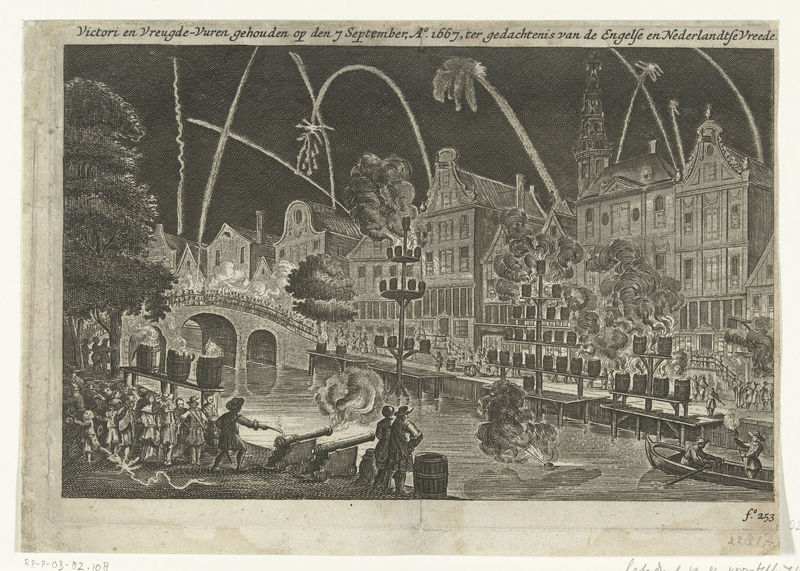
Titel: Vreugdevuren bij de viering van de Vrede van Breda
Standort: Amsterdam
Institution: Rijksmuseum
Schlagwörter: baum, feuer, bäume, fluss, stadt, ufer, schwarz, weiss, haus, fest, feier, niederlande, gracht, häuser, brücke, fassaden, kanone, schwarzweiss, radierung, stich, frieden, sieg, kanonen, salut, manschen, amsterdam, feuerwerk, schiessen, utrecht